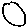
Label: circle